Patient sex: M
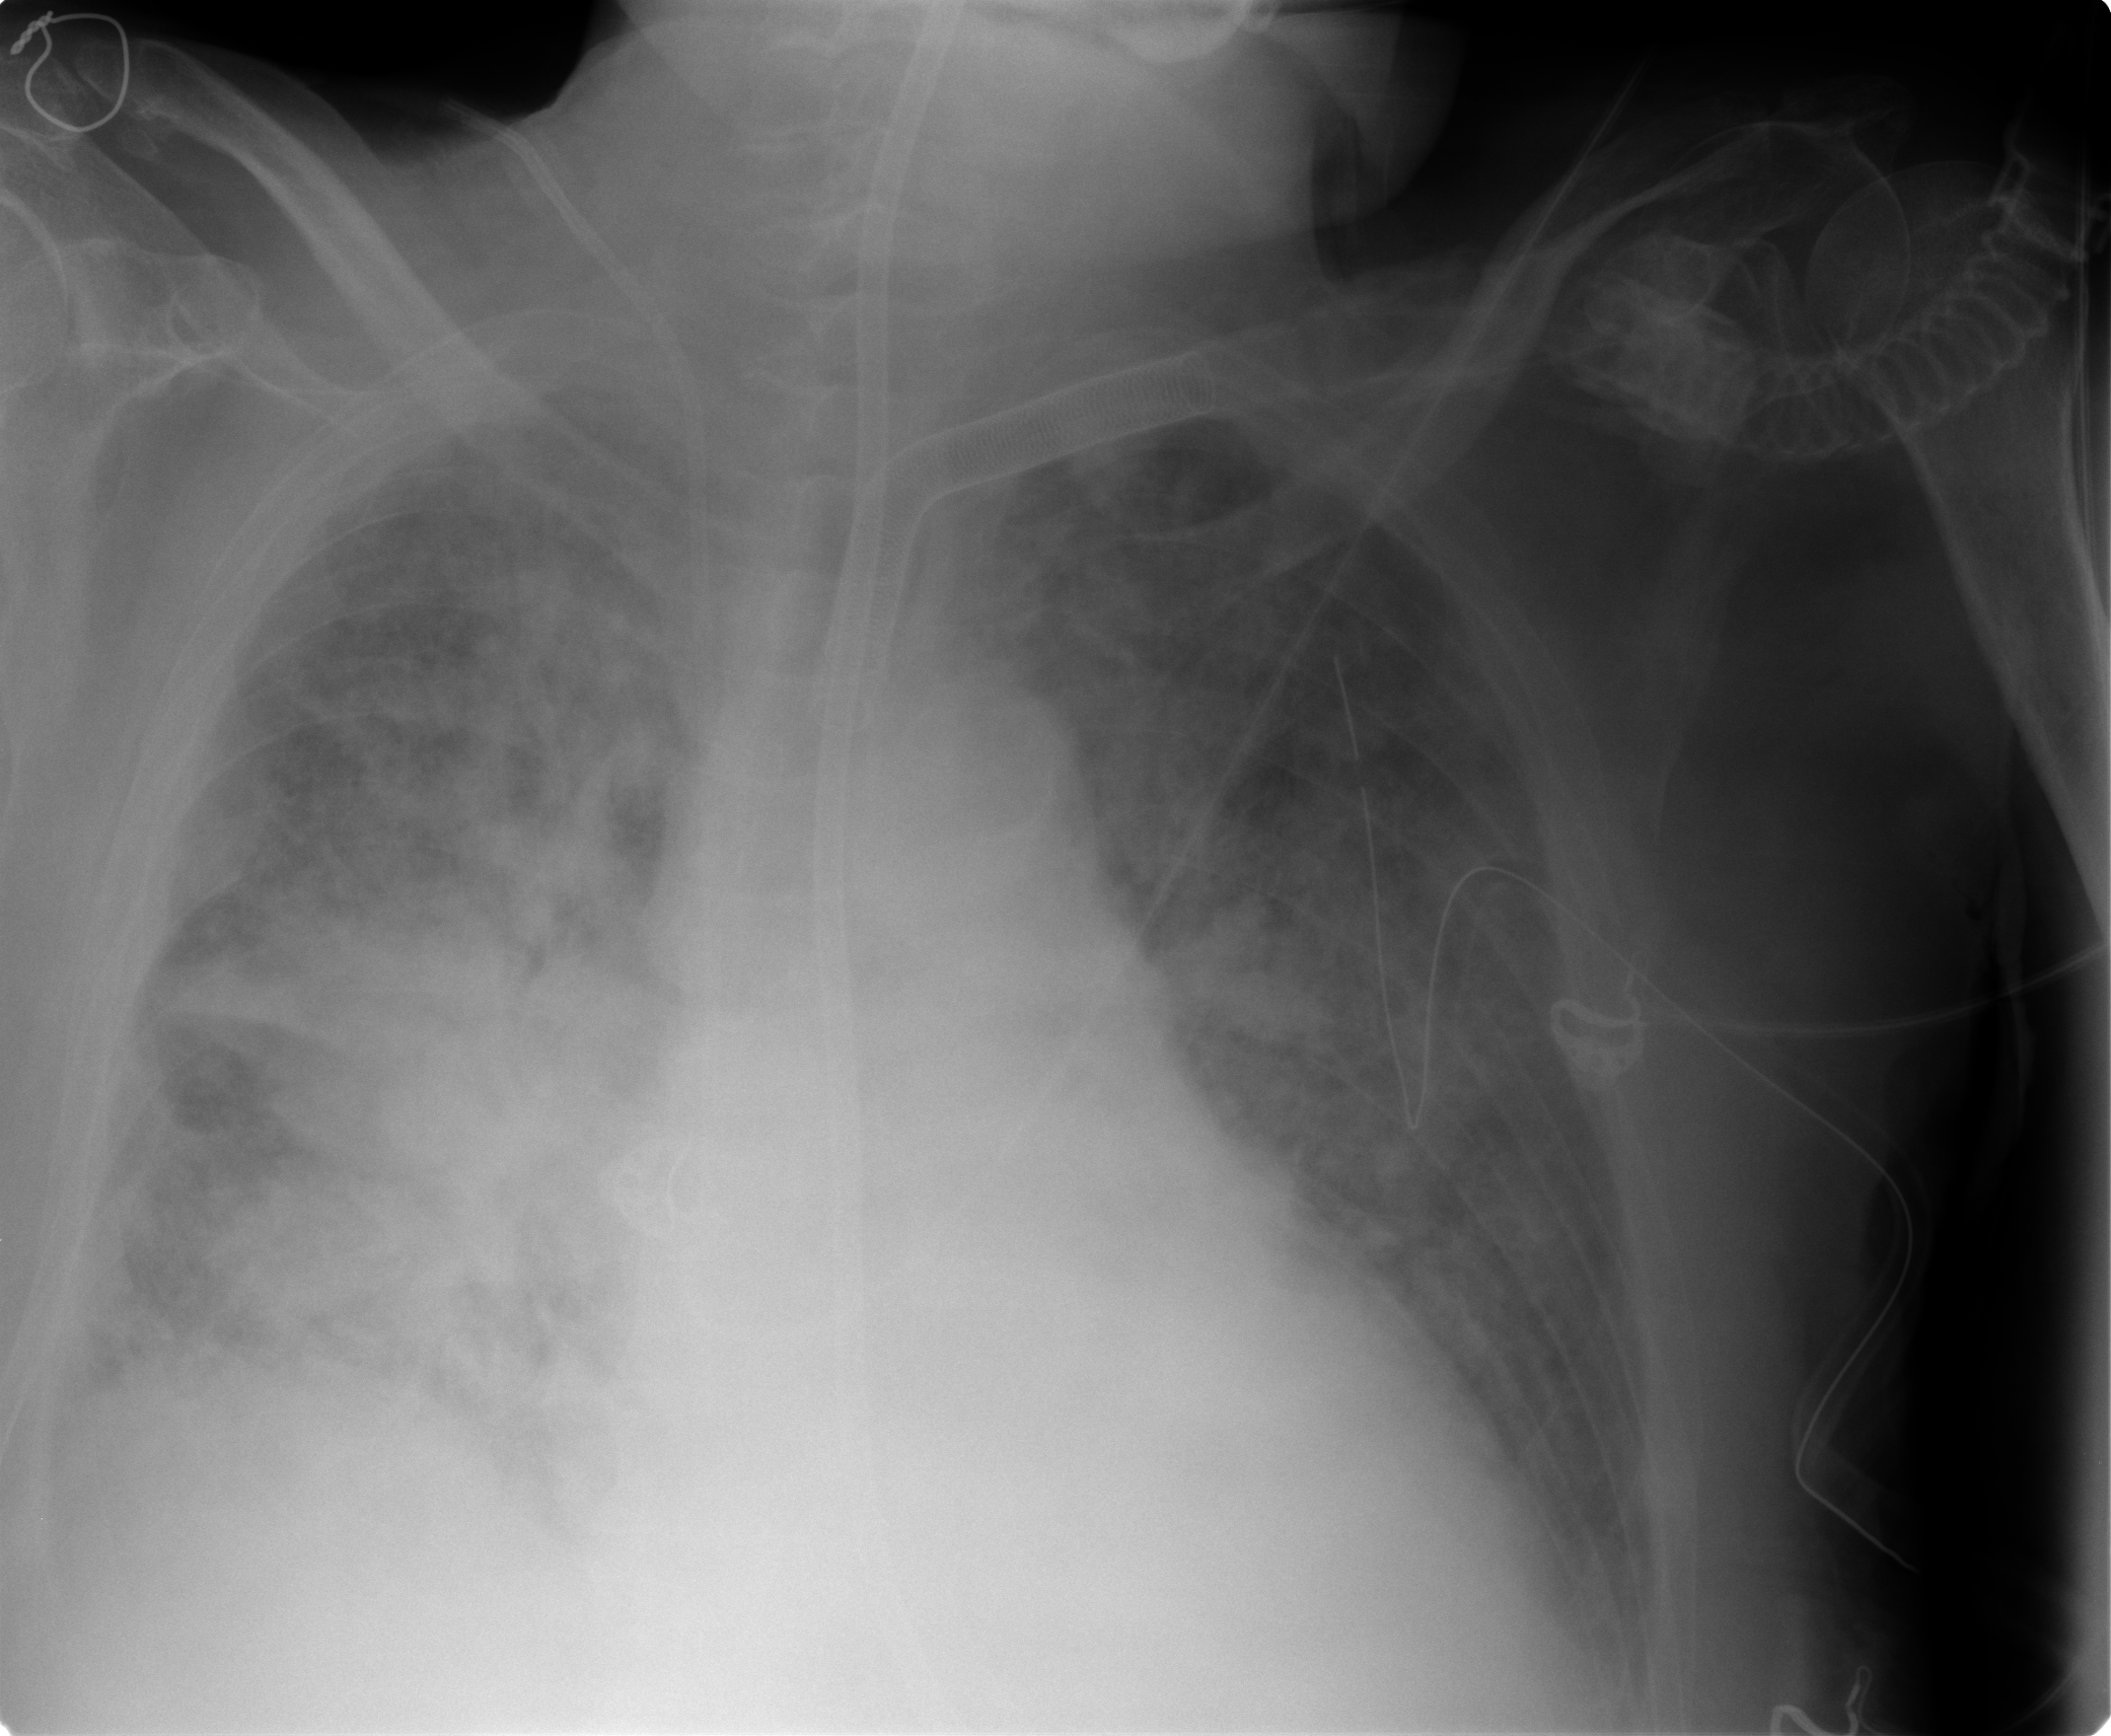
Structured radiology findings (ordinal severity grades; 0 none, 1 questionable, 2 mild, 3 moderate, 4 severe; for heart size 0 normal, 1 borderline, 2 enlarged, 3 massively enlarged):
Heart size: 2
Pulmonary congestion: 3
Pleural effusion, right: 2
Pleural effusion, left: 2
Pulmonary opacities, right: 4
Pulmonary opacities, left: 3
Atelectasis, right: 3
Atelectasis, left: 3